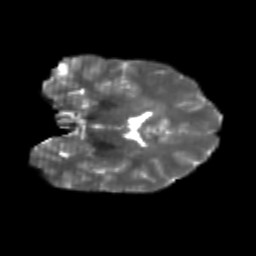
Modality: T2w
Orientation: coronal
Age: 20
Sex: male
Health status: healthy
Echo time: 0.074 s